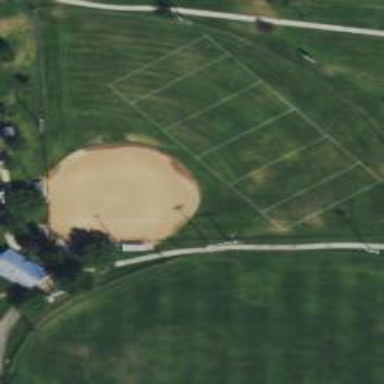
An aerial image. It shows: Baseball pitch for leisure land activities.